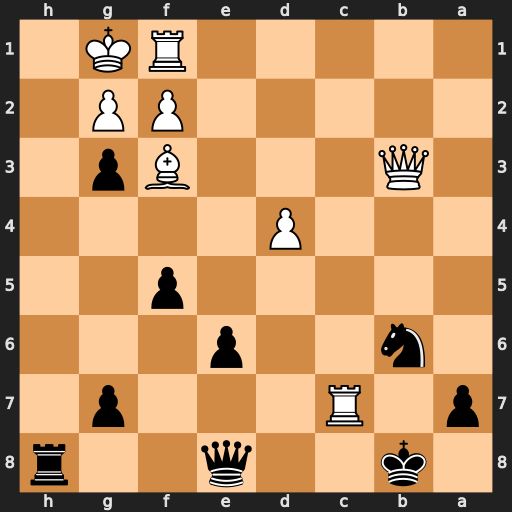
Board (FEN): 1k2q2r/p1R3p1/1n2p3/5p2/3P4/1Q3Bp1/5PP1/5RK1
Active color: b
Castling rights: -
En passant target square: -
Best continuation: Rh1+ Kxh1 Qh8+ Bh5 Qxh5+ Kg1 Qh2#